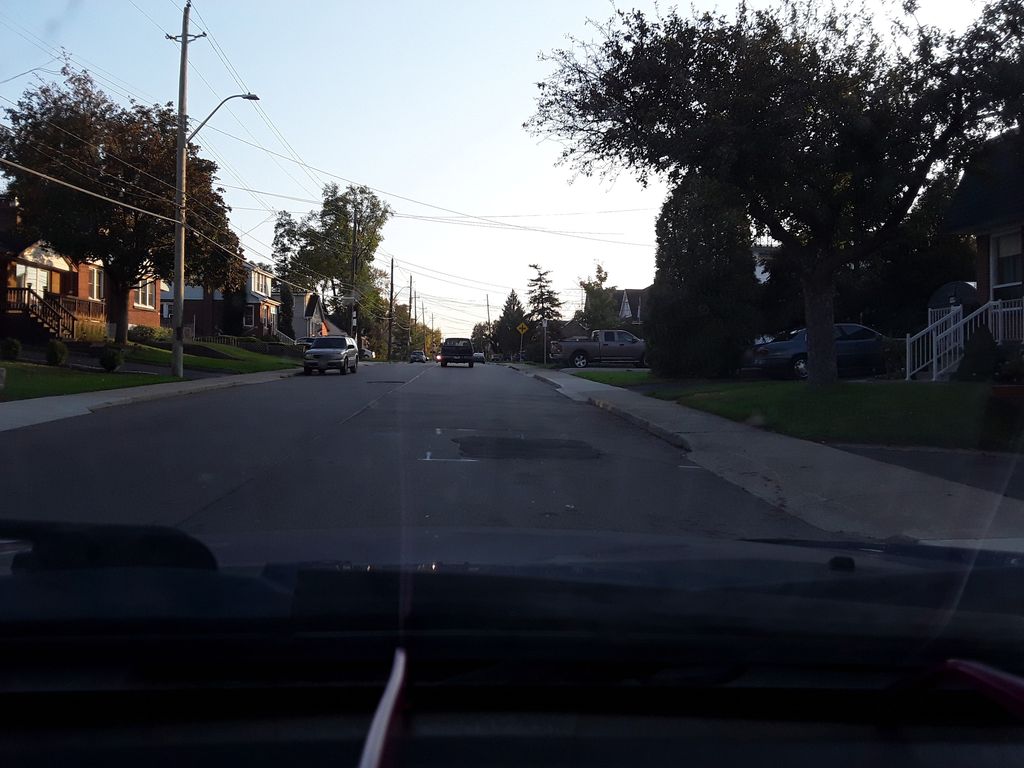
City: hamilton